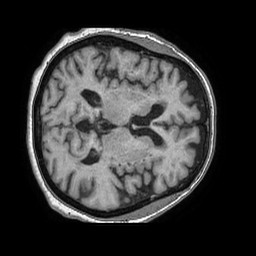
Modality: T1w
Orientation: axial
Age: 75
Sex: female
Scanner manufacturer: philips
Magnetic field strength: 1.5 T
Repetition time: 0.007563 s
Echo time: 0.003432 s